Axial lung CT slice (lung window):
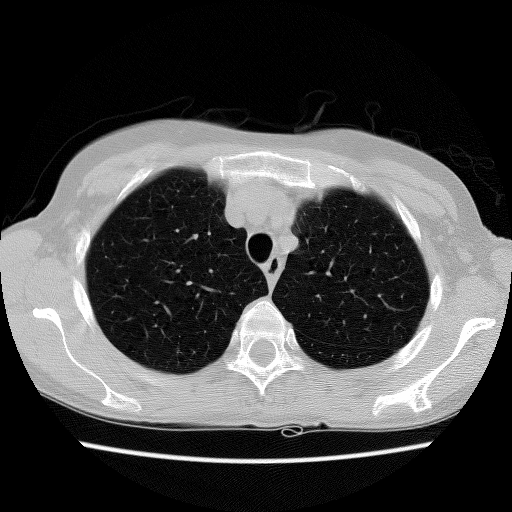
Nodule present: no